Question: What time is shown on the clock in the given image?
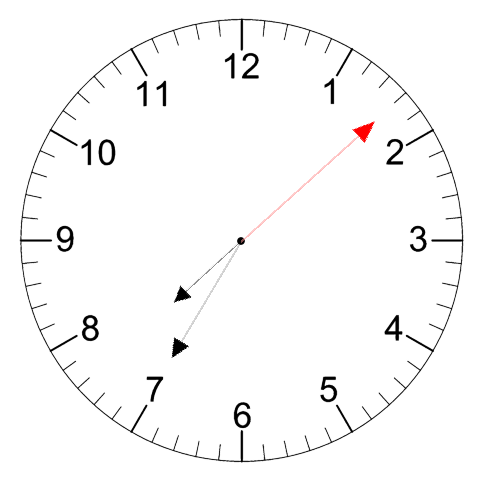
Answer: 07:35:08